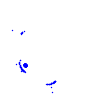
Particle: kaon